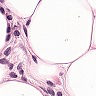
Metastatic tissue present: yes